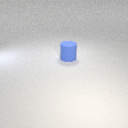
large blue rubber cylinder